Question:
Everything that isn't labeled "calc" or "finalvalue" is raw data that I will be manipulating.
I finally know enough SQL to be able to create the necessary tables and perform the needed calculations. However, I just wanted to verify that there is no simpler way to do this, something that would involve fewer tables.
Would it be better to create views instead of actually altering the tables and inserting calculated columns? I don't actually care about the calculated columns in Table1 and Table2 after I have the final data in Table3. SQL Server 2008.
I should also note that I will be receiving new raw data for Table1 and Table2 every day, and that I plan on appending these records and then appending my new Final Values to Table3 with a date field.
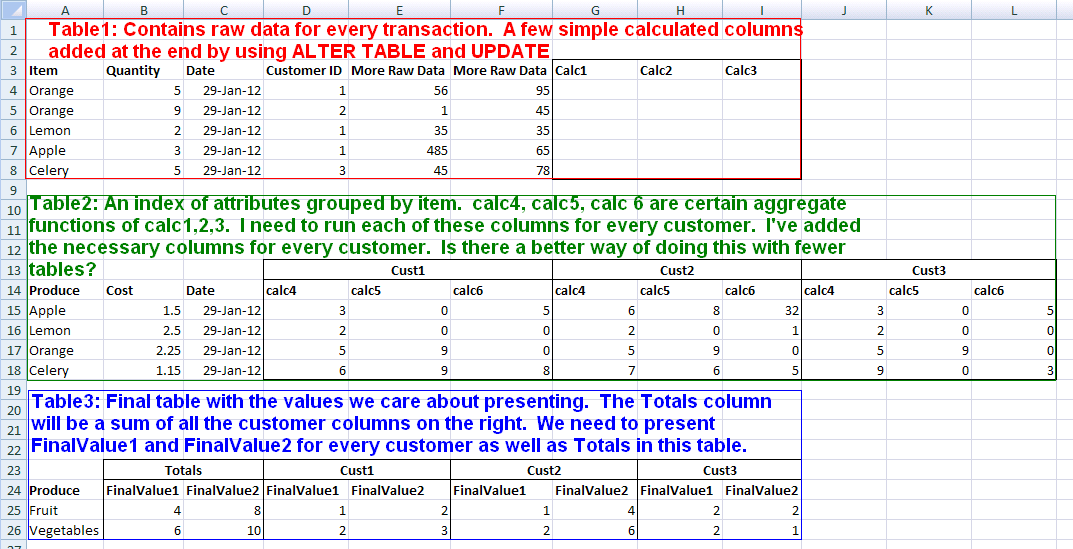
Answer: Start here:
<URL>
You never want to store calculations directly in a table, the calculations will be done by the queries that generate your data. Table 3 is actually the results of a simple query.
From what you have above, I would say you have at least the following three tables:
Customers - contains basic customer data, one row per customer, and some kind of ID that you generate (probably an integer identity column is best, but can be anything you choose).
Produce (or Products, if you have more than fruit and vegetables) - one row per product containing product information, some kind of ID that you generate (again, integer identity is the best).
Sales - one row per transaction
Here's where things get a little tricky. You could have Sales and SalesItems where sales has a unique row for each transaction and SalesItems contains one row for each product that was purchased in the transaction, but for a really simple system as you appear to have above, you could just get away with a Sales table that has ProductID and CustomerID along with quantity and whatever else you want to store.
EDIT: It's a safe bet that a simple system will one day grow into a complicated system, so if I were designing the database I would probably go with separate tables for Sales and SalesItems to make the database more flexible and able to scale better.